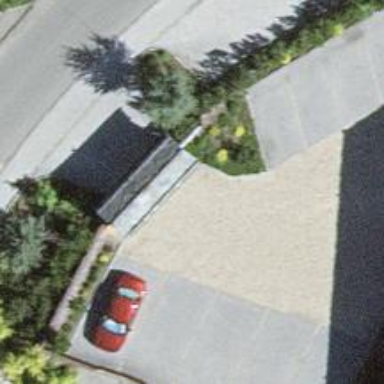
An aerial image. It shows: Parking entrance.